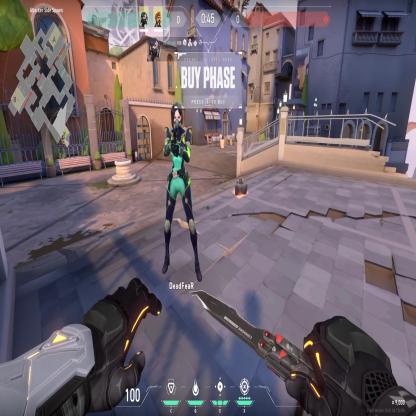
Label: dropped spike ; teammate